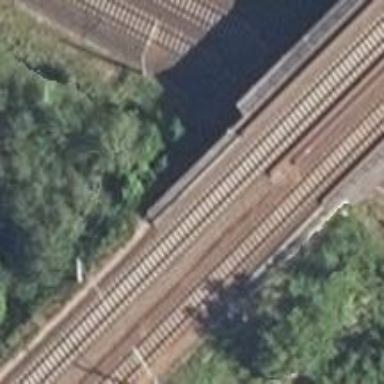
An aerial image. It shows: Bridge over railway with electrified contact lines.